Field crop: maize
Growth stage: 1
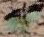
Species: datura